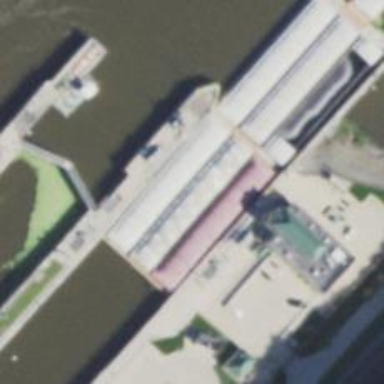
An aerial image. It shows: Lock gate along waterway.